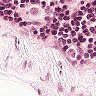
Metastatic tissue present: no